Field crop: maize
Growth stage: 2
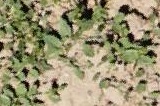
Species: convolvulus